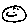
Label: smiley face